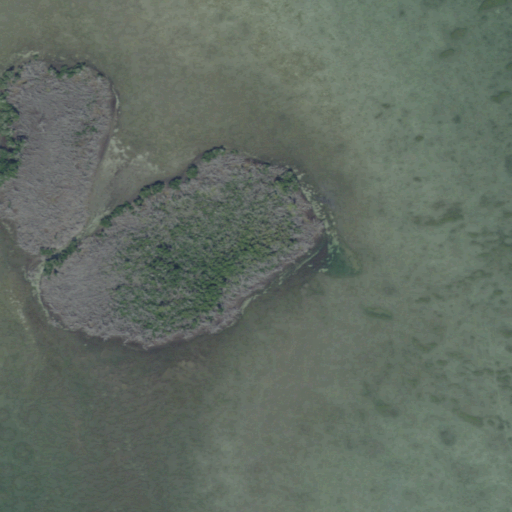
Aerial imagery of island in Florida named Little Pine Key Mangrove containing open water, herbaceous wetlands, and woody wetlands